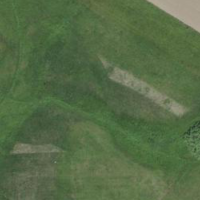
EUNIS habitat code: 52
Species observed at this site:
Gryllus campestris